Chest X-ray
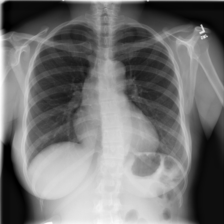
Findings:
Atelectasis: negative
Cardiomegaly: negative
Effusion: negative
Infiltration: negative
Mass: negative
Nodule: negative
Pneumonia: negative
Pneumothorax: negative
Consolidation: negative
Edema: negative
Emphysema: negative
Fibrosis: negative
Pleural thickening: negative
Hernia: negative